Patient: sex M, age 49
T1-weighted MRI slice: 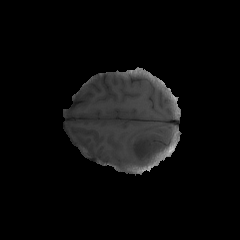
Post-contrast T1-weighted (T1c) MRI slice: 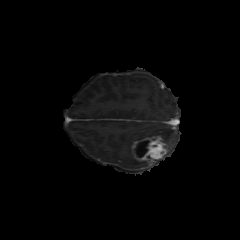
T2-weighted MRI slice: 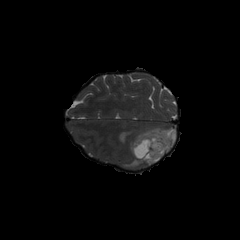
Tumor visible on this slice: yes
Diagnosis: Astrocytoma, IDH-mutant
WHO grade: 4